Question: <URL>
I have a basic input with a background image inside. However once added the background image, I lost the white background color for the input.

'''
body {
background: #333;
}
input {
padding: 0 40px;
width: 80%;
height: 50px;
font-family: Arial;
font-size: 24px;
border: 0px;
color: #fff;
background: white;
}
#login-email{
border-bottom: 1px solid #f7f7f7;
background: url('http://leongaban.com/_codepen/ico_email_input.png') no-repeat left center;
//background: white;
}
'''
When I uncomment the 'background: white;' line, I lose the background image. 'background-image' also did not work in this case.
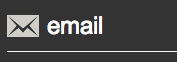
Answer: Simply use 'background-color' as opposed to just 'background'.
The reason this was occurring, was because the image was added via the 'background' property, and was being overwritten by the color. By being more specific and adding in 'background-color', it will not overwrite the image.
<URL>
'''
#login-email{
border-bottom: 1px solid #f7f7f7;
background: url('http://leongaban.com/_codepen/ico_email_input.png') no-repeat left center;
background-color: white;
color:black;
}
'''
As mentioned in the comment below, you can also use the shorthand propety for the background:
'''
background: white url('http://leongaban.com/_codepen/ico_email_input.png') no-repeat left center;
'''